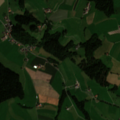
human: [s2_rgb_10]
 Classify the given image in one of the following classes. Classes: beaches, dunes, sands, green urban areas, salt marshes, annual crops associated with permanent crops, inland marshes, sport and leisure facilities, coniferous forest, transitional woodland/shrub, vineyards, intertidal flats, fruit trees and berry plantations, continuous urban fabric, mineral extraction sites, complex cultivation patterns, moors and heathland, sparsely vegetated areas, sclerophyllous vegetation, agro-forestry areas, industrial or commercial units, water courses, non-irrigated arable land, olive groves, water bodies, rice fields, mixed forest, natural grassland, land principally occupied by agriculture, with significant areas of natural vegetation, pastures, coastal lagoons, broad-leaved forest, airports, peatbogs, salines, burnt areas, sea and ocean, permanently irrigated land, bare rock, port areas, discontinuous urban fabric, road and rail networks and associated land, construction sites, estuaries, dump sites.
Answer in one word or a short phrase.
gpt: complex cultivation patterns, coniferous forest